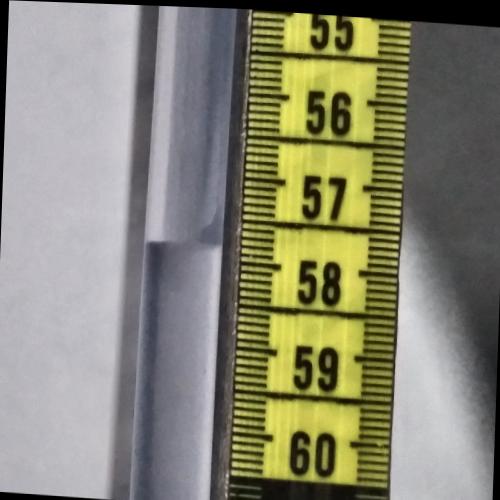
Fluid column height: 57.8 cm